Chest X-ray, AP view. Patient: 49 years old, sex F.
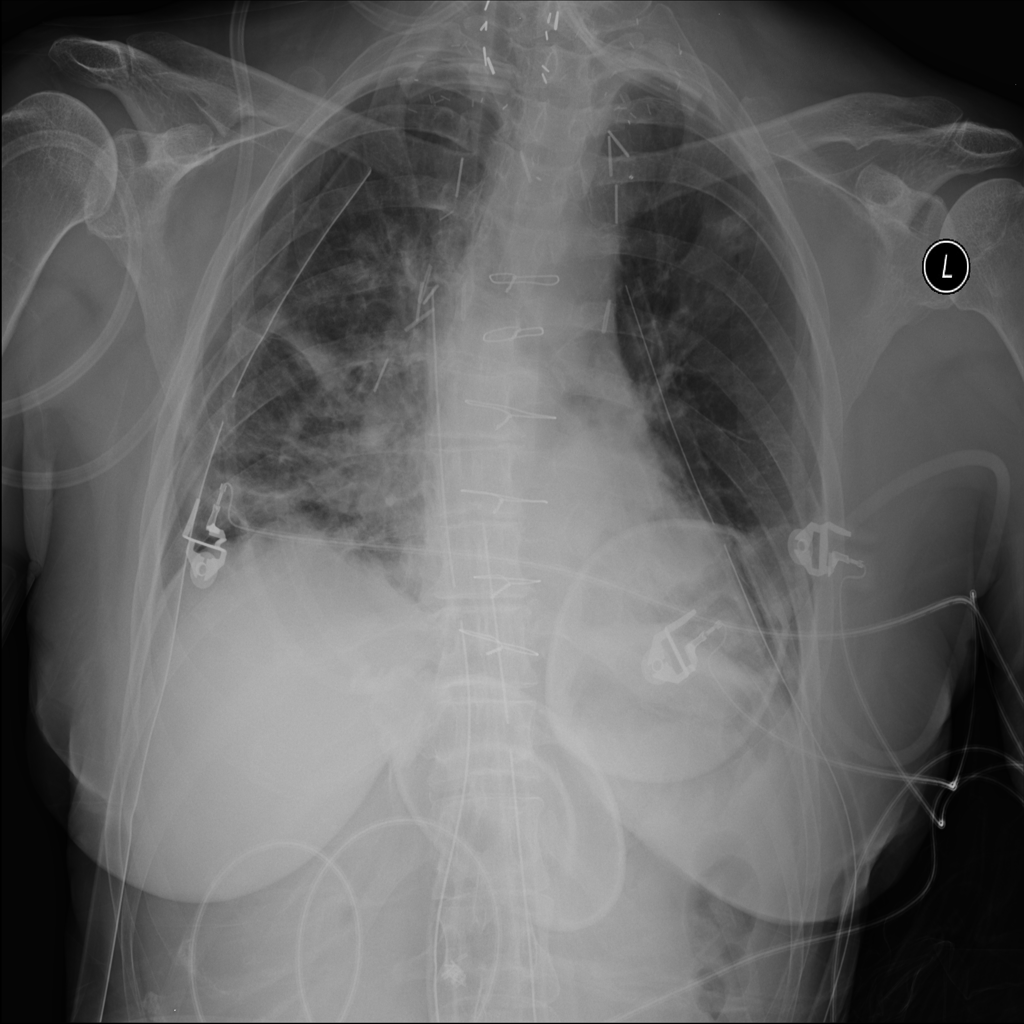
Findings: Infiltration